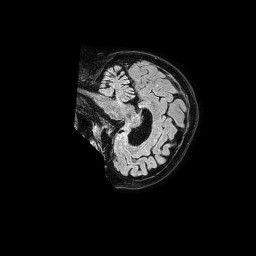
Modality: FLAIR
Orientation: sagittal
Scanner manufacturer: philips
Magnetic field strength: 1.5 T
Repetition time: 4.8 s
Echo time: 0.3 s